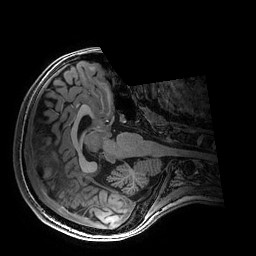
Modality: T1w
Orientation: axial
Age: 20
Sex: female
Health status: healthy
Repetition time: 2.53 s
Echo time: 0.0034 s